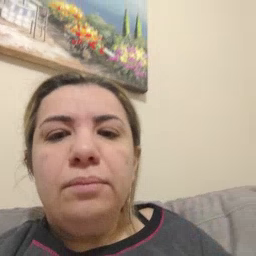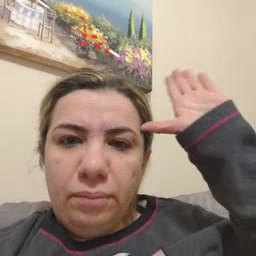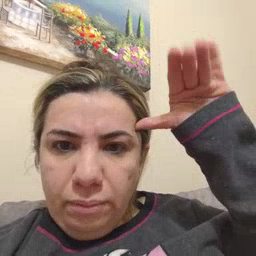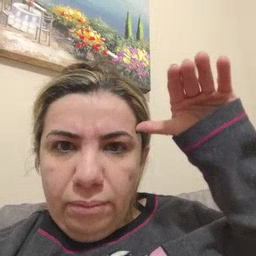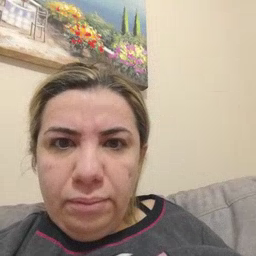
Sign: donkey